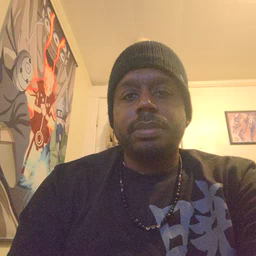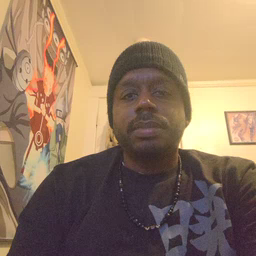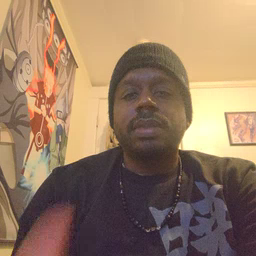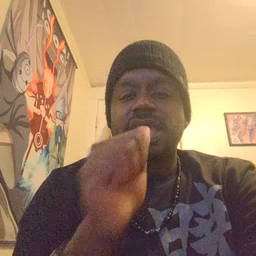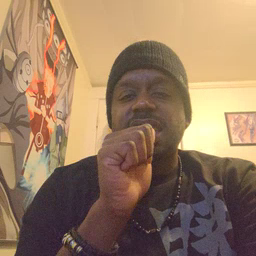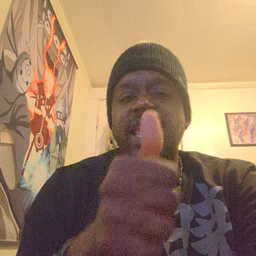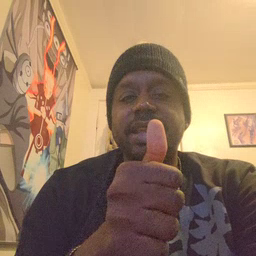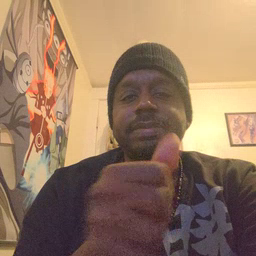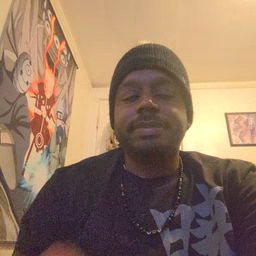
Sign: nuts